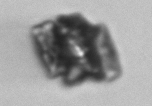
Label: Delphineis